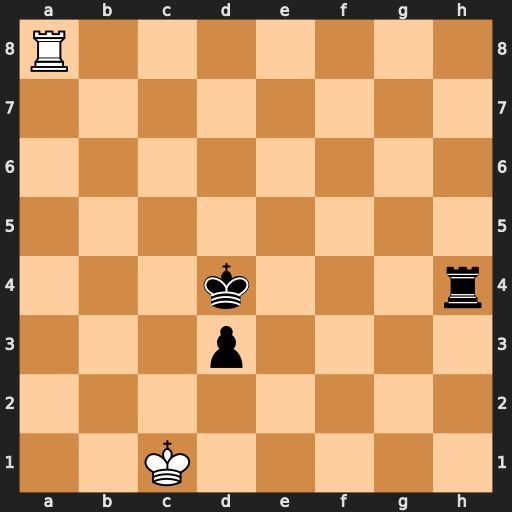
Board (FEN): R7/8/8/8/3k3r/3p4/8/2K5
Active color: w
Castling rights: -
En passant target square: -
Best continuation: Ra4+ Kc3 Rxh4 d2+ Kd1